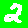
Digit: 2